Aerial crown-view tile of a tropical tree (Barro Colorado Island, Panama), acquired 20240918:
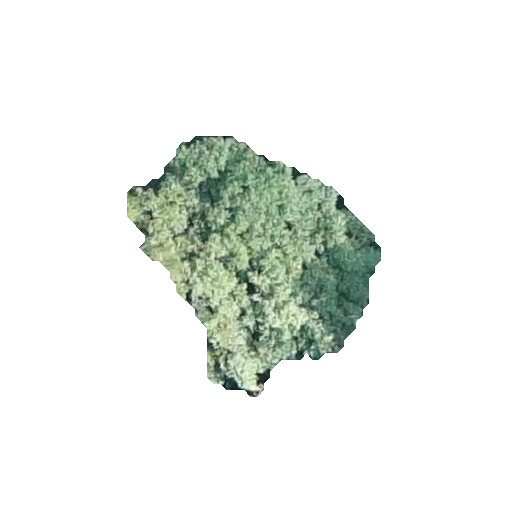
Species: Protium panamense
GBIF accepted scientific name: Protium panamense
Crown area: 62.566 m²